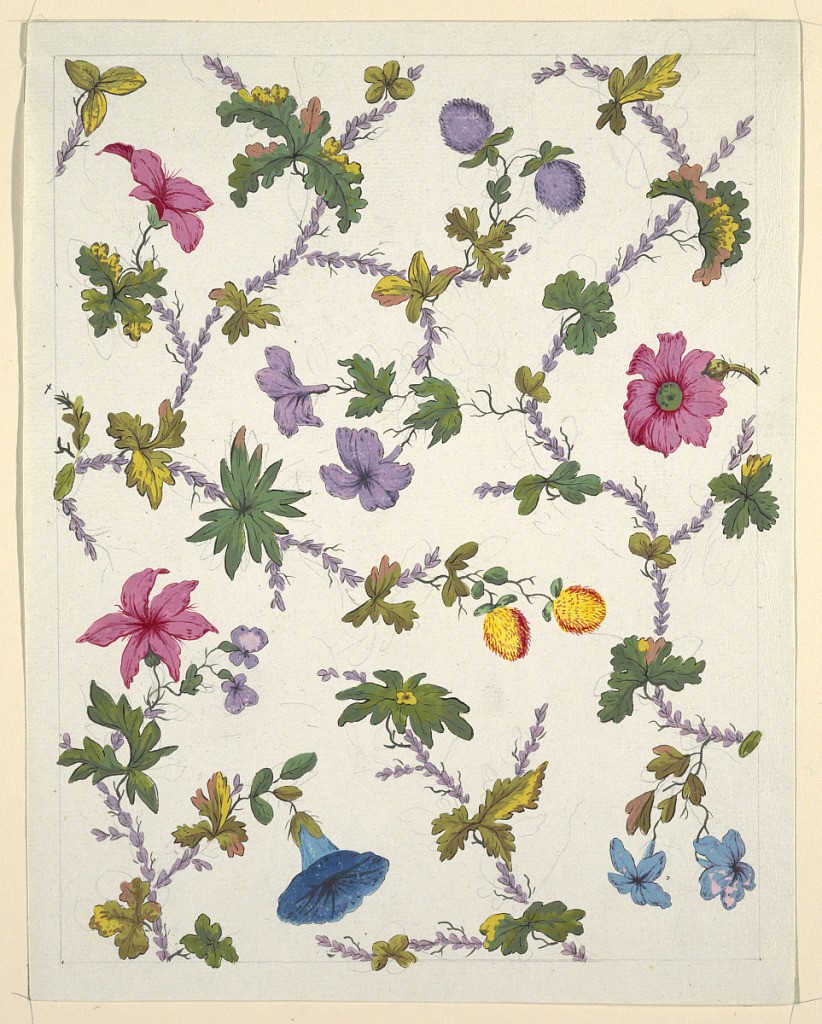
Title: Floral design for printed textile
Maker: Louis-Albert DuBois, Swiss, 1752–1818
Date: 1800–1818
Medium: Brush and gouache, graphite on white wove paper
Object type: Drawing
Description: Intertwining pattern of pink, purple and blue flowers on purple leaf stems.  Graphite lined border on white ground.